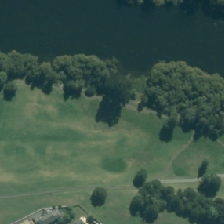
Land cover: urban_parkland